Question:
When I swipe slightly down on the card in my swiperefreshlayout, it thinks I'm trying to refresh. How do I avoid this?
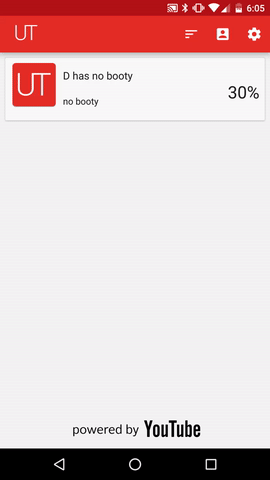
Answer: If you have a nested 'RecyclerView', for example, named 'recyclerView' you can call:
'''
recyclerView.setNestedScrollingEnabled(false);
'''
Should stop your 'SwipeRefreshLayout' from trying to refresh when you swipe down on a nested RecyclerView's child.
Worked for me with the almighty <URL>.
Hope that helps :)